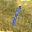
Label: 1